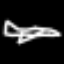
Label: airplane